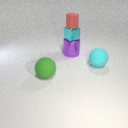
small cyan metal cube above large purple metal cylinder